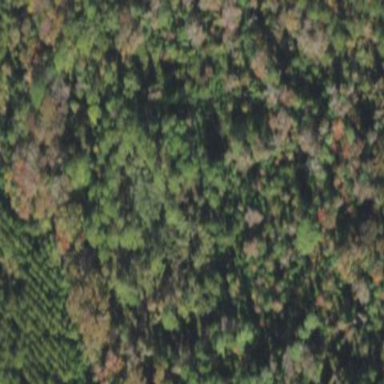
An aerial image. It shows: Beautiful woodland area.